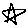
Label: star